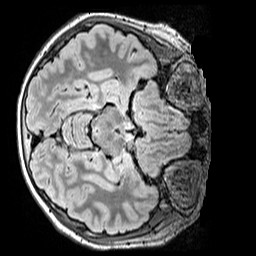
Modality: FLAIR
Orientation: axial
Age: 13
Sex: male
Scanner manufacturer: siemens
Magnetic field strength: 3 T
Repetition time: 5 s
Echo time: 0.388 s